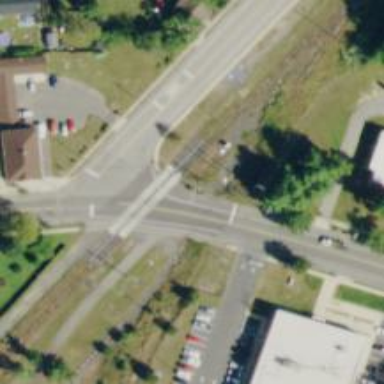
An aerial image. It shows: Full barrier level crossing along the railway.